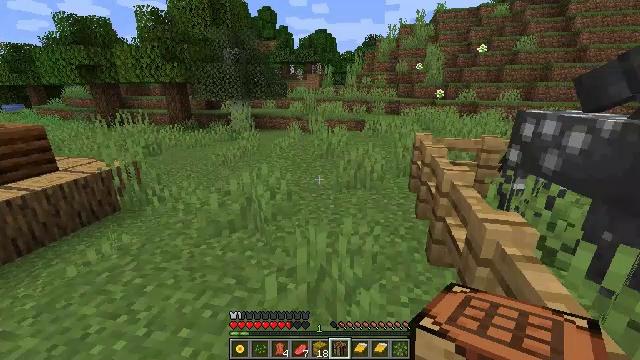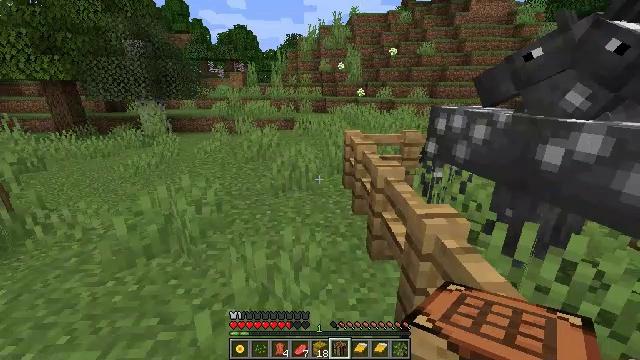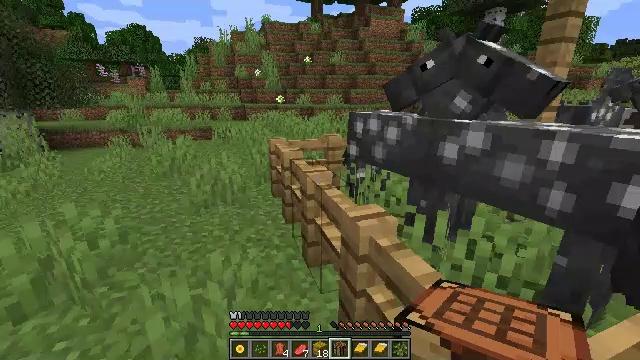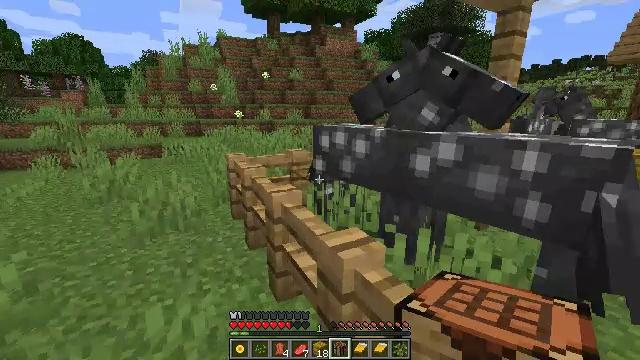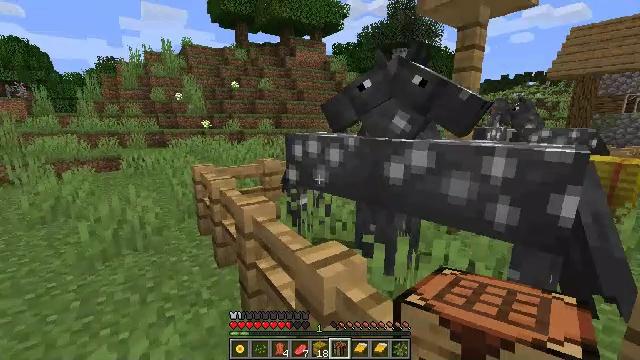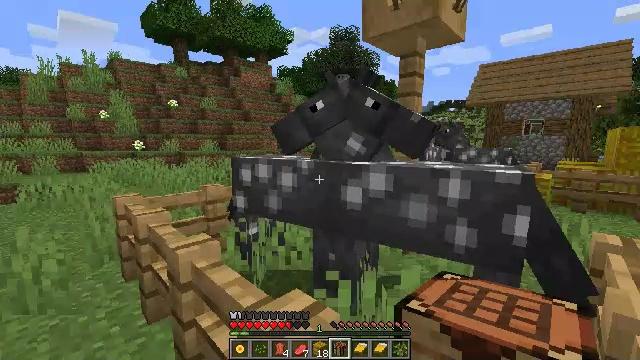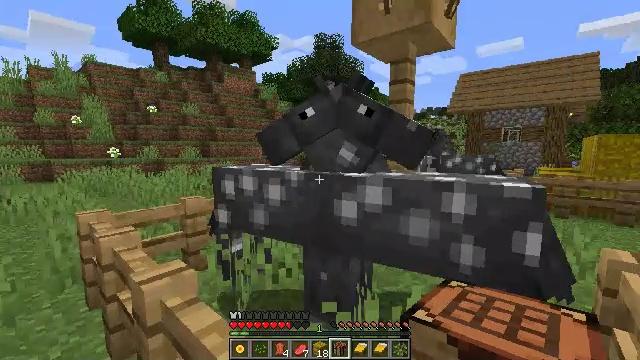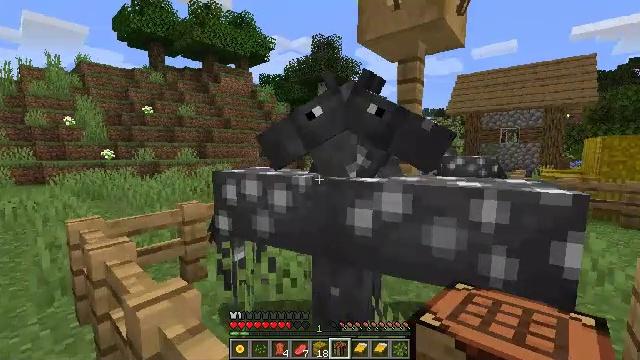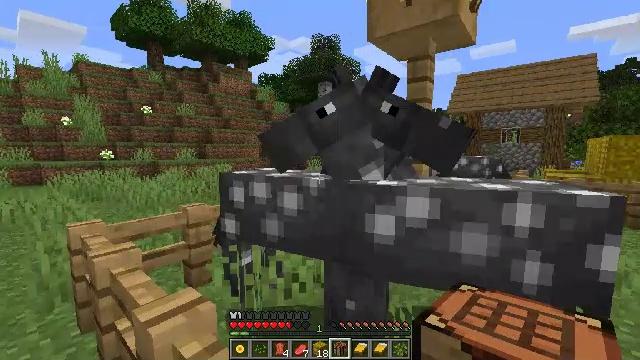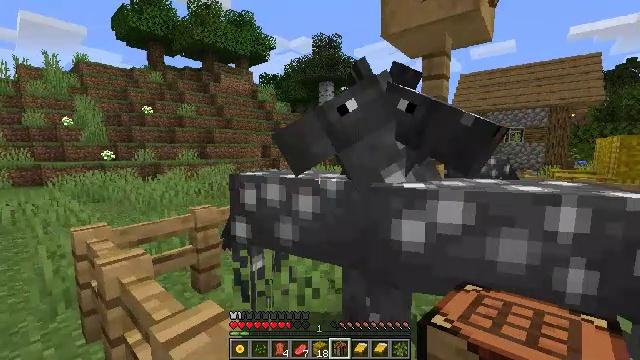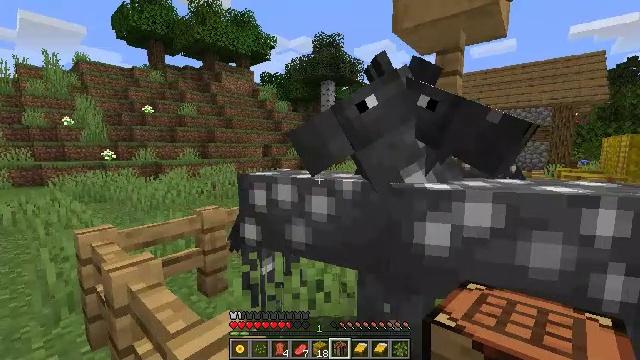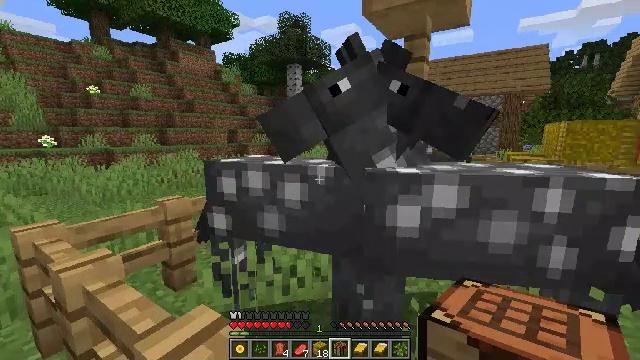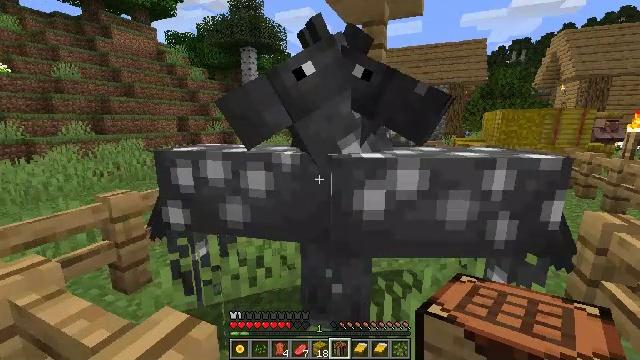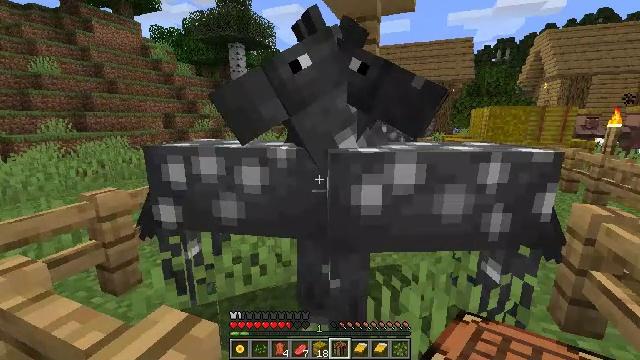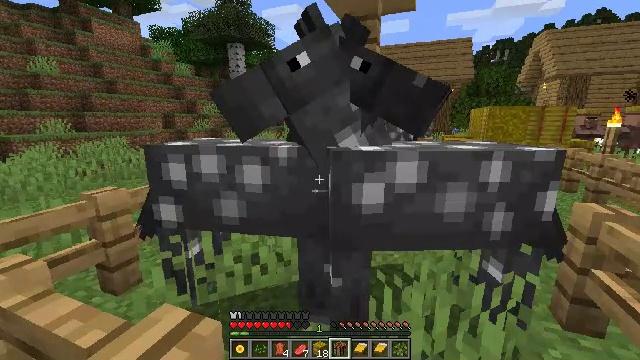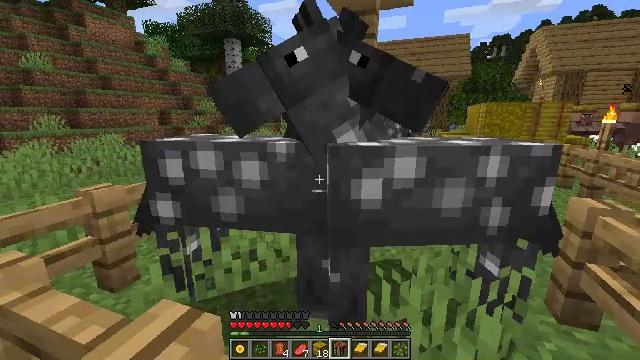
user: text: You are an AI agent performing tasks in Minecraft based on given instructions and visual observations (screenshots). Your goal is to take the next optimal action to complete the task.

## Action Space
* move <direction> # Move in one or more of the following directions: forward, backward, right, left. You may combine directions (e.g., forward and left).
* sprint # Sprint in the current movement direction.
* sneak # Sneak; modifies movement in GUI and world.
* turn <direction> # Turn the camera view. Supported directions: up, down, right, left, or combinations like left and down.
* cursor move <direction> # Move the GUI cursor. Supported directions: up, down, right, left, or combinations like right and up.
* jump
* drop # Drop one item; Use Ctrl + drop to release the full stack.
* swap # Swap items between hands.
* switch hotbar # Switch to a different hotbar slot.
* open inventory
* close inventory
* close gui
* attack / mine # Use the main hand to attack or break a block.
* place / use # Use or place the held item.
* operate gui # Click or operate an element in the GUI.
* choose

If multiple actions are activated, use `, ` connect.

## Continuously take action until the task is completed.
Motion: motion action
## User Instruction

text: Combat the cow.
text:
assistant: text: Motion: move forward, turn right
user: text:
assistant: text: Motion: move forward, turn right and up
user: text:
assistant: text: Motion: move forward, turn right and up
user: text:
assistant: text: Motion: move forward, turn right and up
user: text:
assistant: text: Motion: move forward, turn right and up
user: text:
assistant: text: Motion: move forward, turn right and up
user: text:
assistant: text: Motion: move forward
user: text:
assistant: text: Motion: move forward
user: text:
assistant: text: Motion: move forward
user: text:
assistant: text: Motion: move forward
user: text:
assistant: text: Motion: turn right and down
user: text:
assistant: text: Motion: turn right and down
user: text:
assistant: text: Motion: turn right, attack / mine
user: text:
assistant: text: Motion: attack / mine
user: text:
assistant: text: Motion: attack / mine
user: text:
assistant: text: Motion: turn right
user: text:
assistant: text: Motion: move forward, attack / mine
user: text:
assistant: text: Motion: move forward, attack / mine
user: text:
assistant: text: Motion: move forward
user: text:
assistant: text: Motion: move forward
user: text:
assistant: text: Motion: turn right, attack / mine
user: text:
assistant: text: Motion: turn right and up, attack / mine
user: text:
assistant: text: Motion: attack / mine
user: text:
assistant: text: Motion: move forward, attack / mine
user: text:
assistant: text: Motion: move forward, turn right, attack / mine
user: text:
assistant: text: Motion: move forward, turn right
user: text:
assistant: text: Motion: move forward, attack / mine
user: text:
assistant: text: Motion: attack / mine
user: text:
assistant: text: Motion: no_op
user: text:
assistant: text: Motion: attack / mine